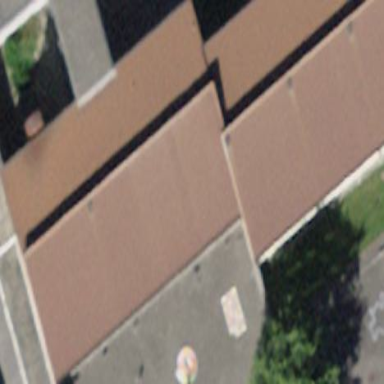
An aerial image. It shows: School building.